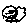
Label: cloud